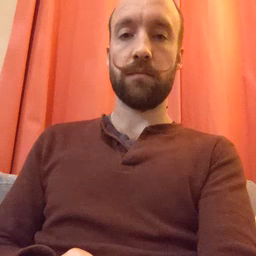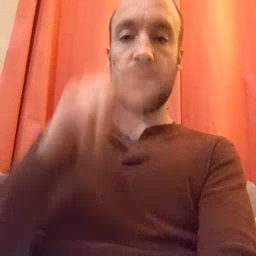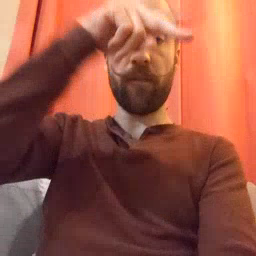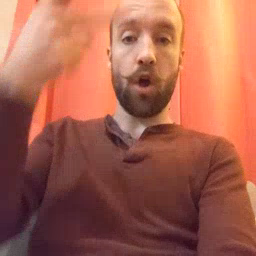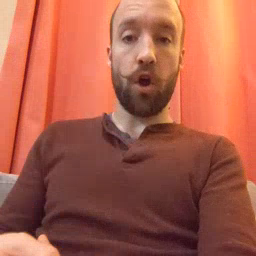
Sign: fall